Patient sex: M
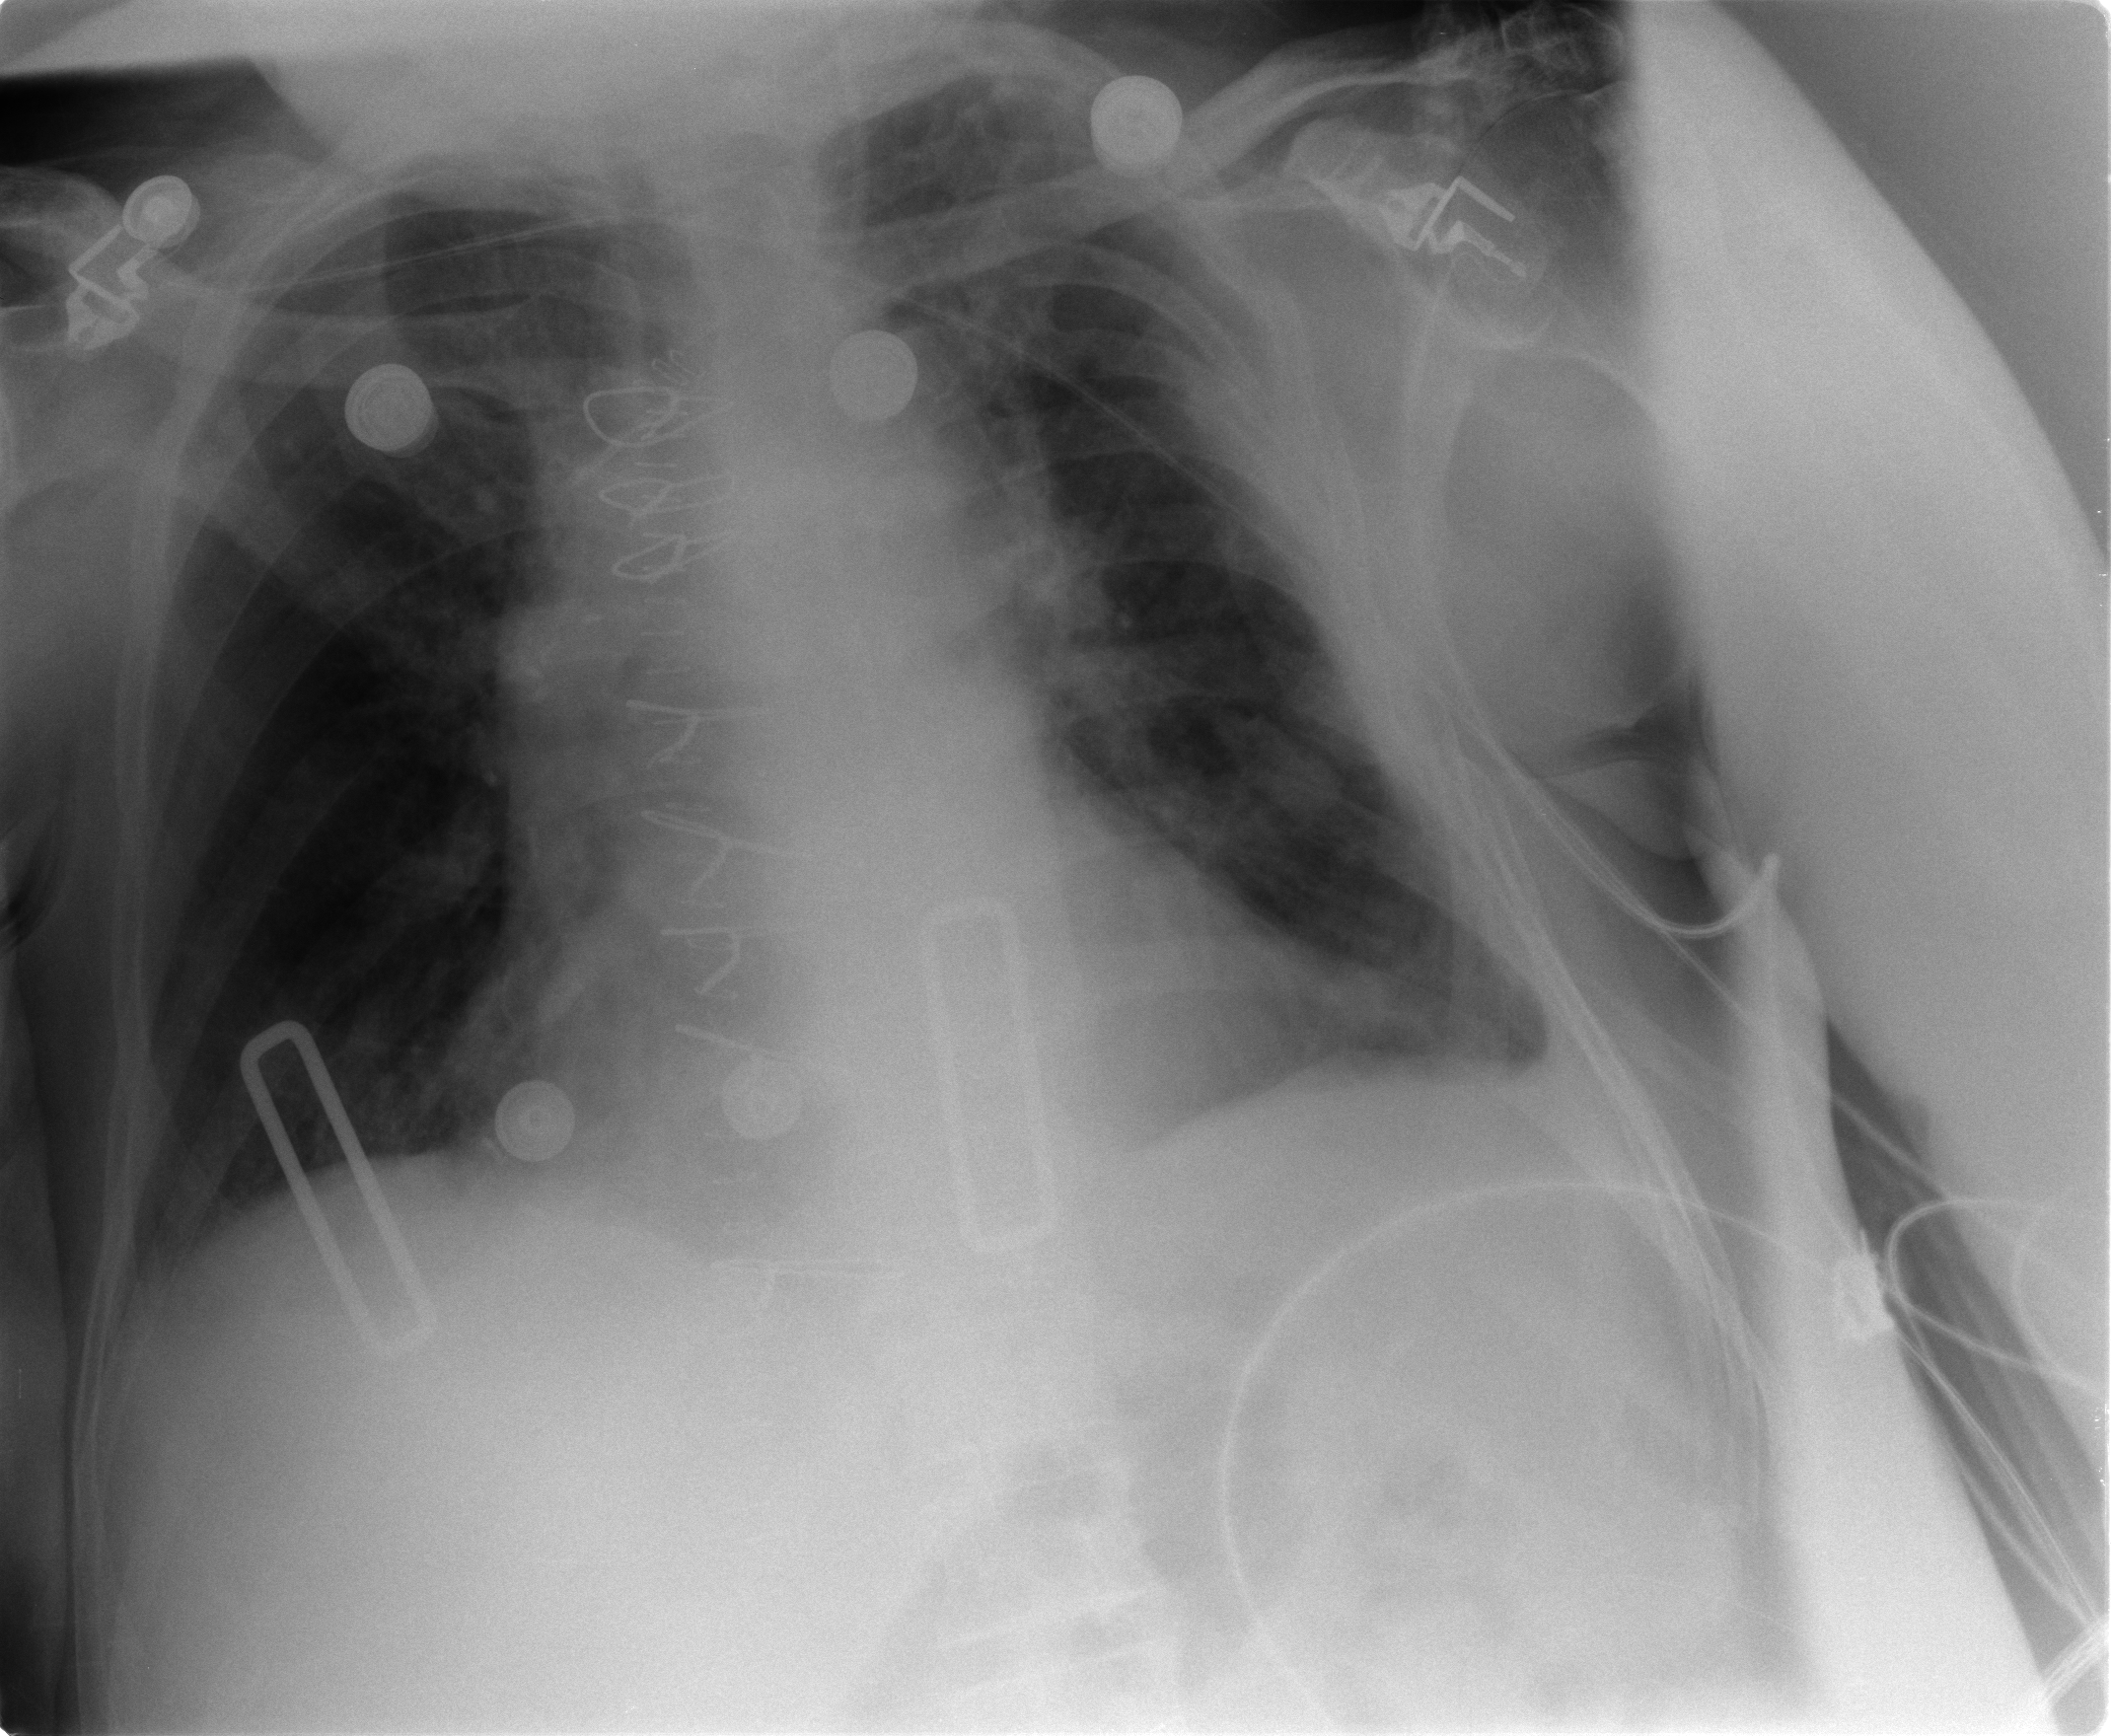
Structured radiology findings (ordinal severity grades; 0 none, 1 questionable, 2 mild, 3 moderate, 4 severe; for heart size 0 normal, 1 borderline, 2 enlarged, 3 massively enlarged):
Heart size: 0
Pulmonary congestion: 2
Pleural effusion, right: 0
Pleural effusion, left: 2
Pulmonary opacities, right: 0
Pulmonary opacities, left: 0
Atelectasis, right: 2
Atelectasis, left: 2